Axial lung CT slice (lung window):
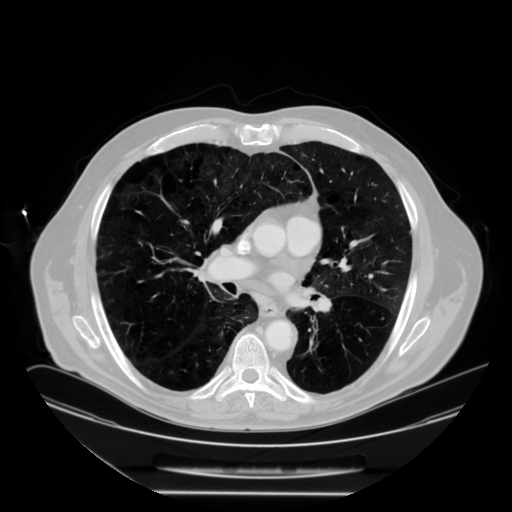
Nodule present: no